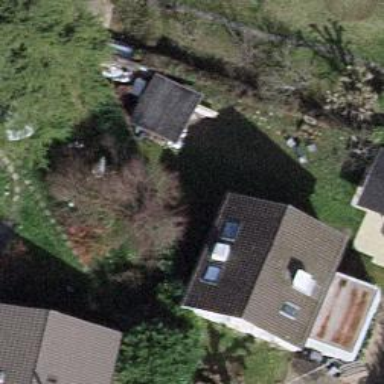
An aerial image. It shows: Garden surrounded by fence.